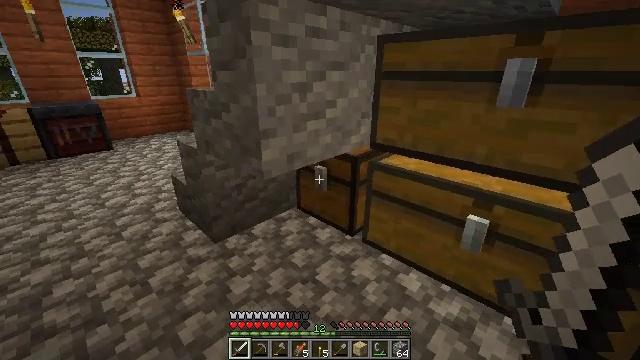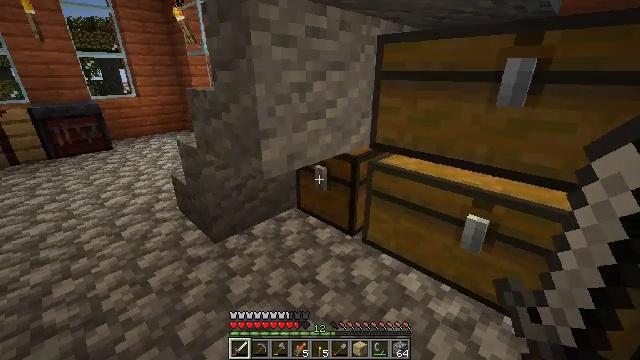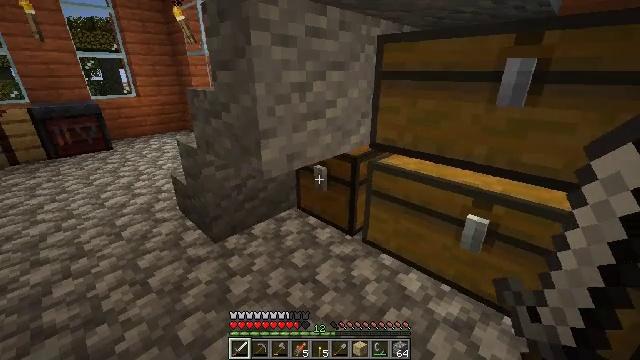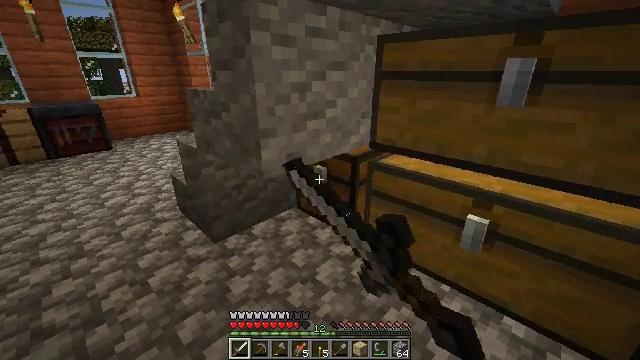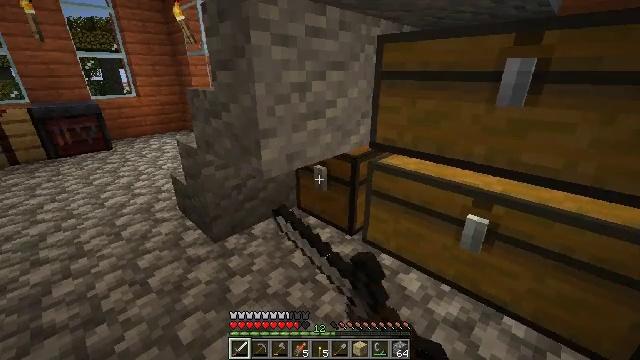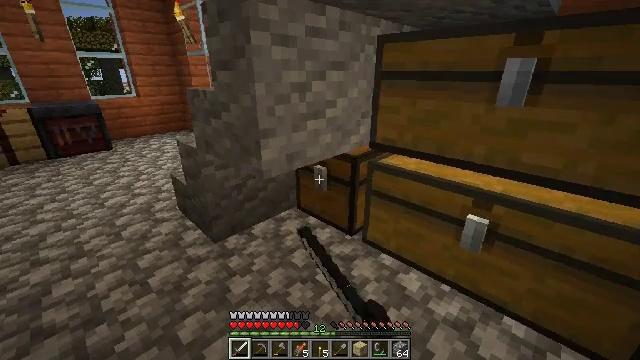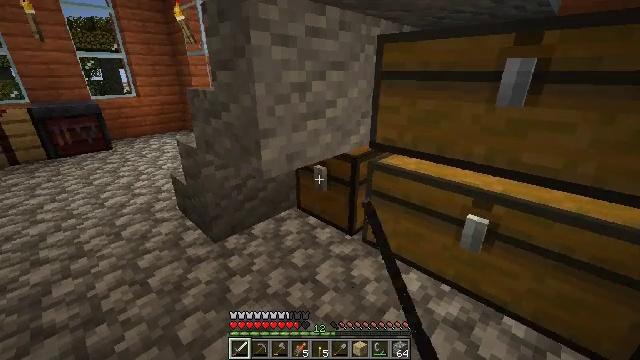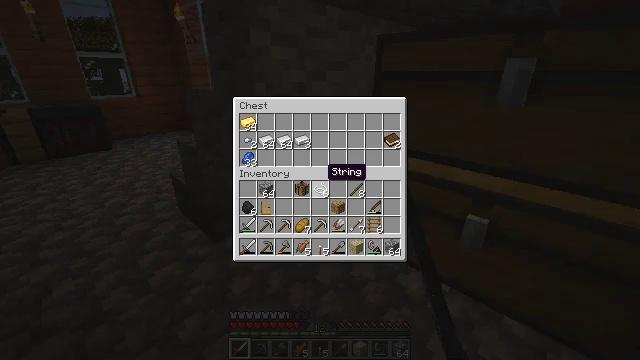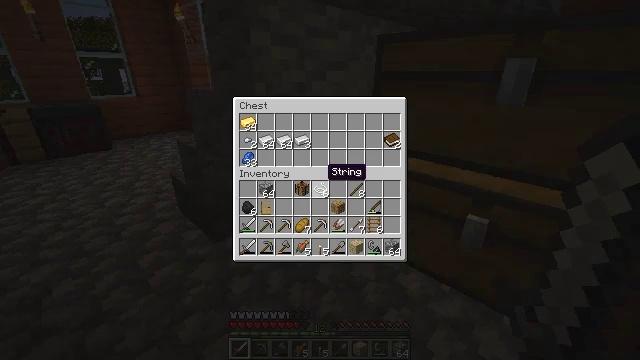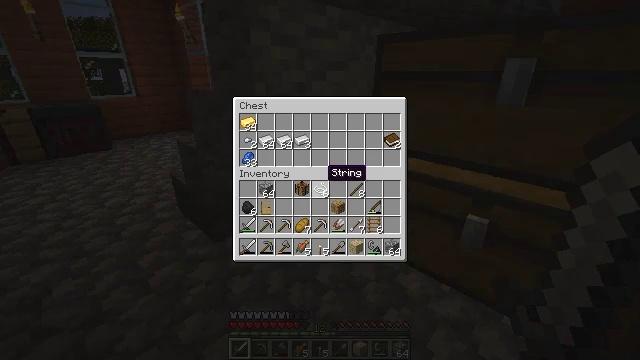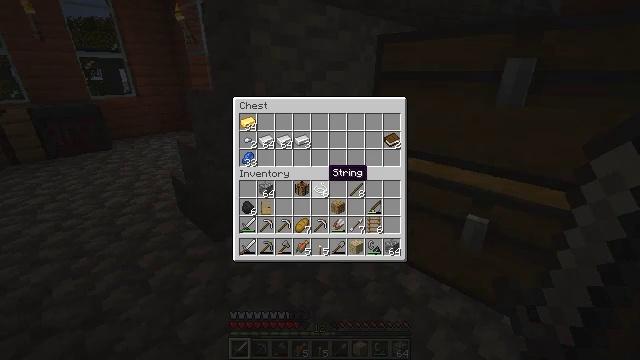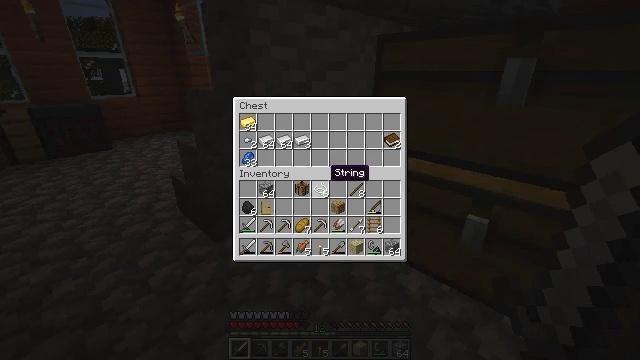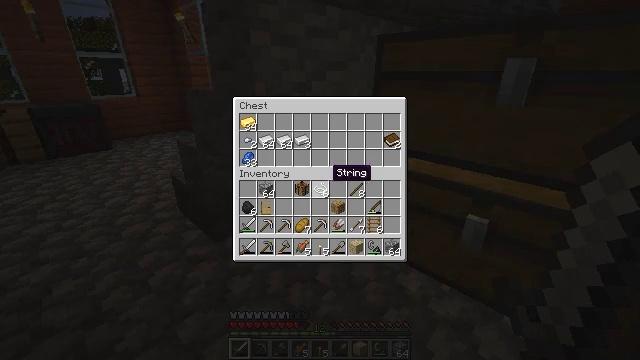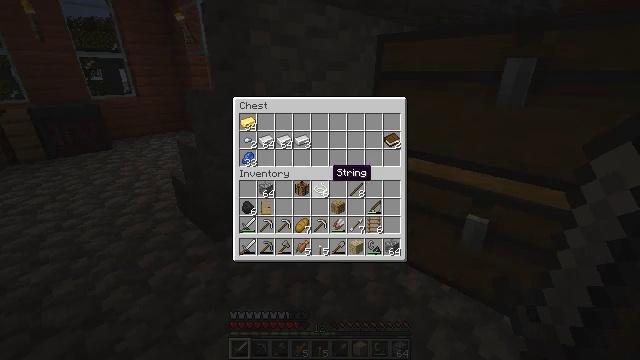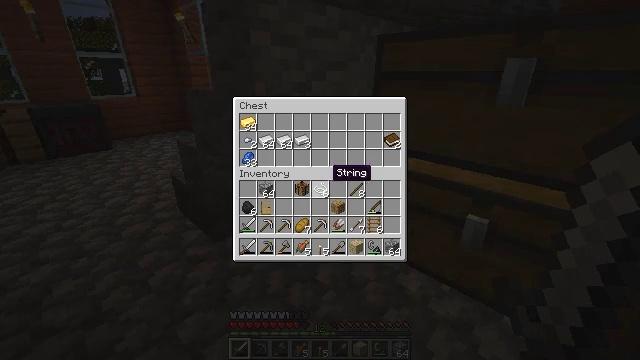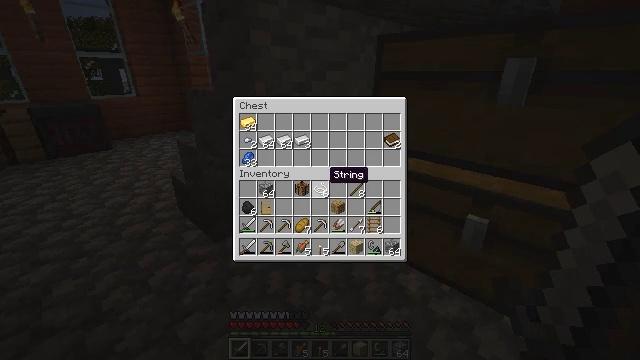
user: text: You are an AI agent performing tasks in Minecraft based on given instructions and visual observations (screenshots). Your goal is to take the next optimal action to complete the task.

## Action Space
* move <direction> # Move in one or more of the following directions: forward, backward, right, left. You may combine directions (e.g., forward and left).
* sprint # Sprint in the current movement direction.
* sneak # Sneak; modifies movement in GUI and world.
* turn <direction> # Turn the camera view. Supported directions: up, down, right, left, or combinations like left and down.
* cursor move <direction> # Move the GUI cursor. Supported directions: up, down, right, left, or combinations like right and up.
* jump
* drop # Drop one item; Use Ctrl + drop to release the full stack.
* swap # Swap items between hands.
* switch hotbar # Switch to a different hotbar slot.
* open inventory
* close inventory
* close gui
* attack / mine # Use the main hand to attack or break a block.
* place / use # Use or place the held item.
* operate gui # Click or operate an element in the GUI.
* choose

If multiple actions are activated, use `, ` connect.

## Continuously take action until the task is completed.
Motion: motion action
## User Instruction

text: Open a crafting table to craft a crossbow.
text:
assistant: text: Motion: no_op
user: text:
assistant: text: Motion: use / place
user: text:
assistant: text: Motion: use / place
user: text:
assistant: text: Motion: use / place
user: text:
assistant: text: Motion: no_op
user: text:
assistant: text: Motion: no_op
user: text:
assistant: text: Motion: no_op
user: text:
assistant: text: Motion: no_op
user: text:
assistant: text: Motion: no_op
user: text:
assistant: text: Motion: no_op
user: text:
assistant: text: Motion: no_op
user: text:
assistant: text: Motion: no_op
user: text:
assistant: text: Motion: no_op
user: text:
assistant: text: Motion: no_op
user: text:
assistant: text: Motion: no_op
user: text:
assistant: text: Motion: no_op
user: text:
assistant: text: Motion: turn up
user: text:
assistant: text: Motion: turn up
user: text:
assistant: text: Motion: no_op
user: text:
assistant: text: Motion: no_op
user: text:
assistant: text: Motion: no_op
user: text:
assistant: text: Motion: no_op
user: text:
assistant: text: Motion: no_op
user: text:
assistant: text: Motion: attack / mine
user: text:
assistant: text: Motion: attack / mine
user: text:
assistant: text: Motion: attack / mine
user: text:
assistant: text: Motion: turn down
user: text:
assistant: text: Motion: turn right and down
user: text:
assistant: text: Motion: turn down
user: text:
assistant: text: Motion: no_op